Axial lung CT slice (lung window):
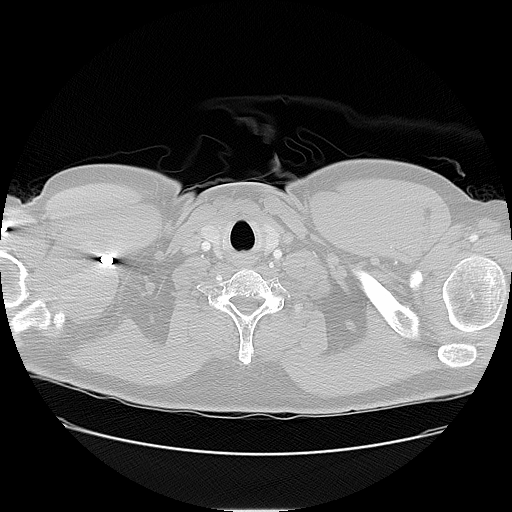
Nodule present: no